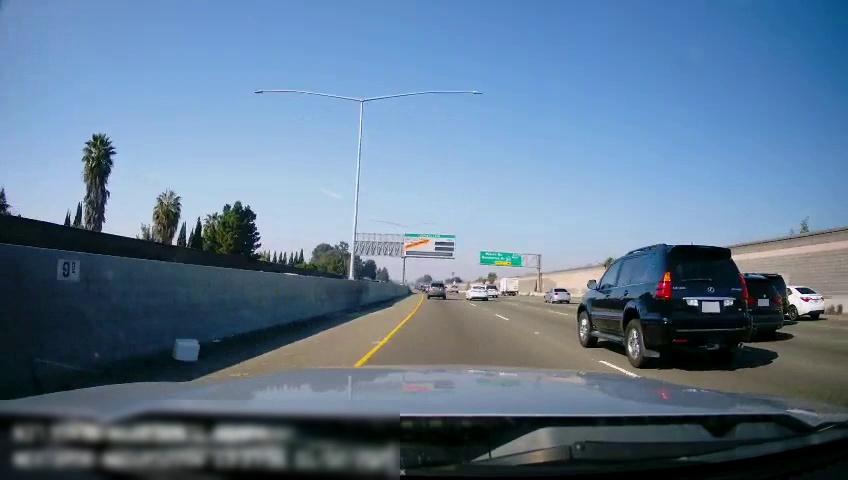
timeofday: Day
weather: Sunny
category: Drivable Space
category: Vehicles | Car
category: Vehicles | SUV
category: Vehicles | SUV
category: Vehicles | Car
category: Vehicles | SUV
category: Vehicles | Truck
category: Vehicles | Car
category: Vehicles | Car
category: Vehicles | Car
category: Vehicles | SUV
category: Vehicles | Car
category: Lanes | Current Lane
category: Lanes | Alternate Lane
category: Lanes | Alternate Lane
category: Lanes | Alternate Lane
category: Lanes | Current Lane
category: Traffic | Signs
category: Traffic | Signs